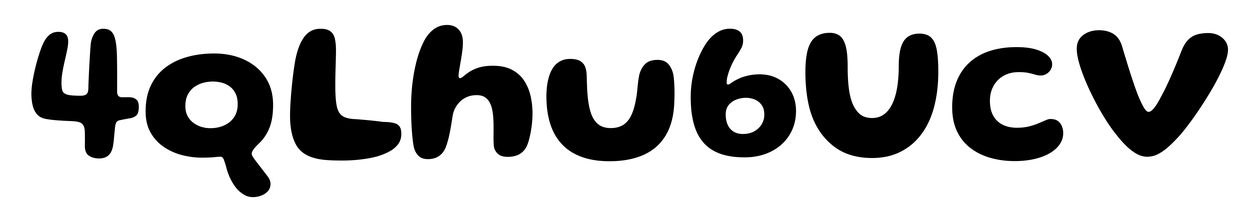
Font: Gluten_SemiBold